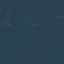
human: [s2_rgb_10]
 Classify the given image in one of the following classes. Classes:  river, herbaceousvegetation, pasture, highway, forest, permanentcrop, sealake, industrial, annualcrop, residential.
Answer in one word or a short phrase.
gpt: Forest